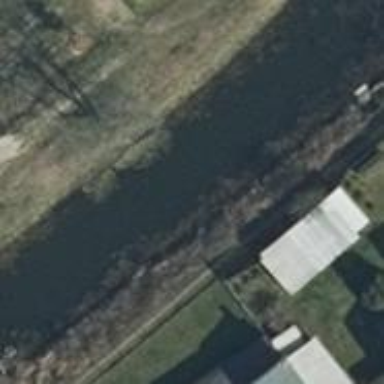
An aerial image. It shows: Canal.